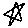
Label: star